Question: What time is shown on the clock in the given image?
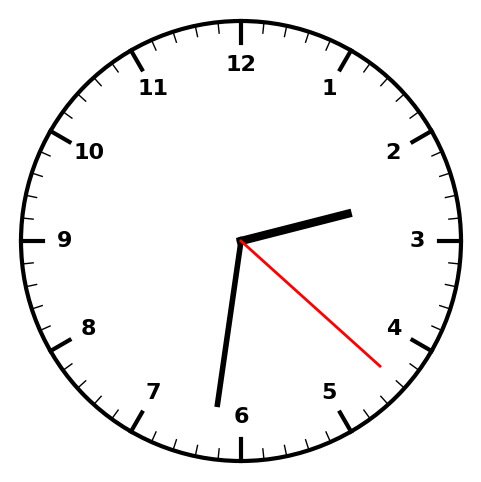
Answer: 02:31:22